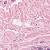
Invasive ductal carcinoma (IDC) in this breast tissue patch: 0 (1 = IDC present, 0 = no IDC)